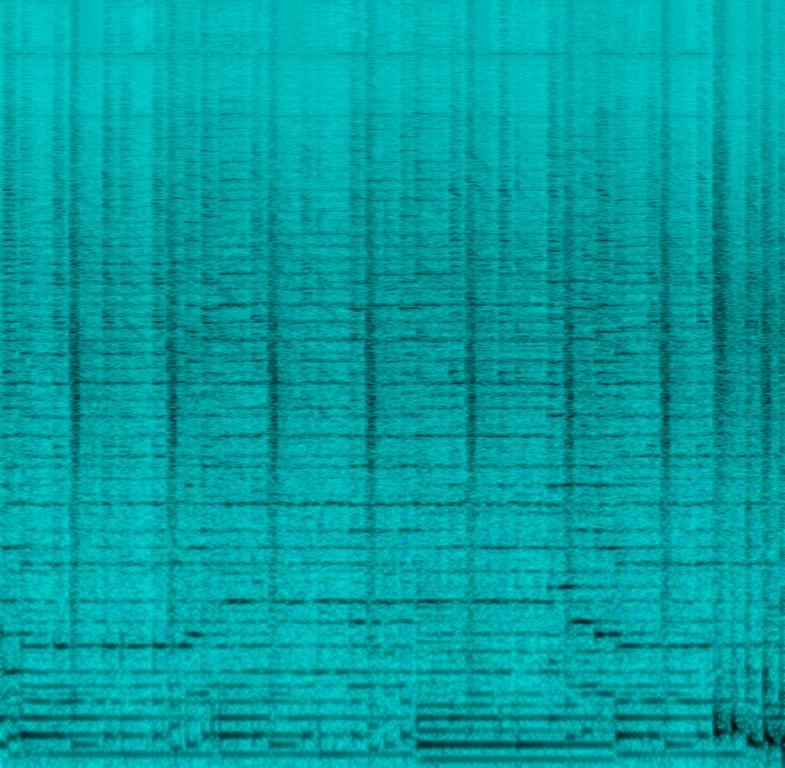
This music is instrumental. The tempo is medium fast with a melodic keyboard harmony, punchy drumming, funky bass lines, and rhythmic acoustic guitar, whistle harmony and clapping and fingers snapping.The melody is simple, sunny, warm, energetic and youthful with a retro vibe. This music is classic Pop.